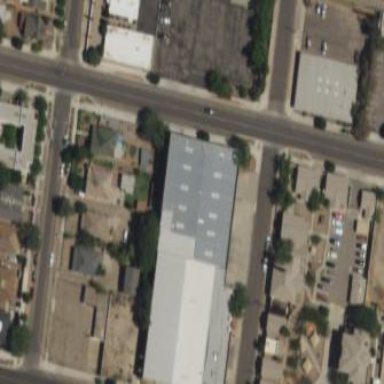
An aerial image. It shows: Warehouse.